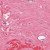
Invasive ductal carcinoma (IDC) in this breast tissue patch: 0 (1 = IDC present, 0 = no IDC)